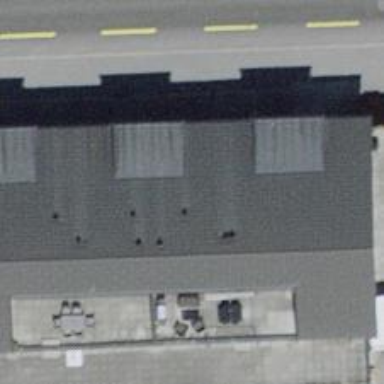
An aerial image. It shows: Beauty shop.